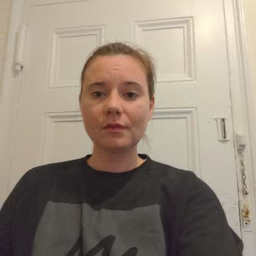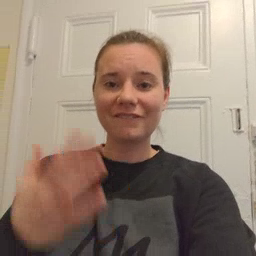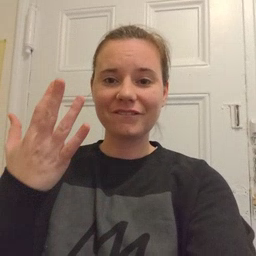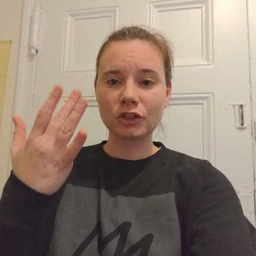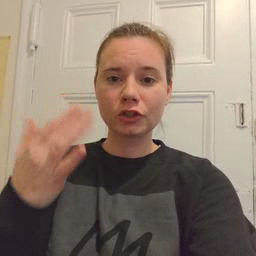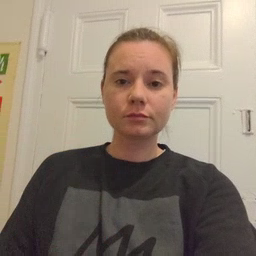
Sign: finger